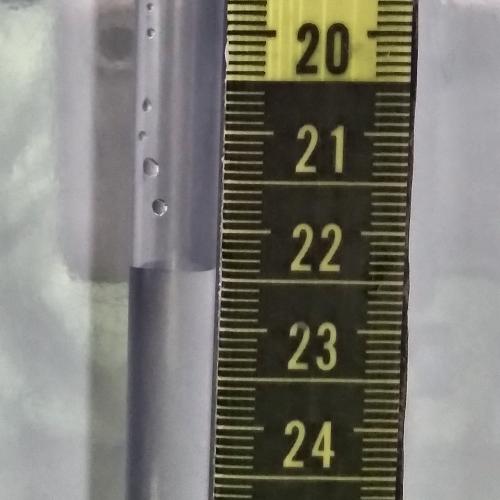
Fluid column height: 22.4 cm